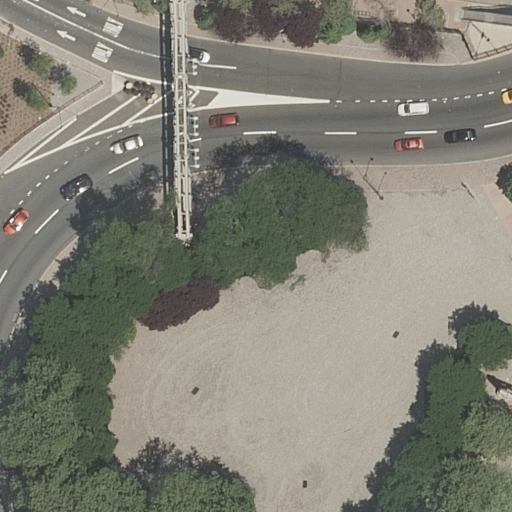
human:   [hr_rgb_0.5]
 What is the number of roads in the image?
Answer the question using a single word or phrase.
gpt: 4

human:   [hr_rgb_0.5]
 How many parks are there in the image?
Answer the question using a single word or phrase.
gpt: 1

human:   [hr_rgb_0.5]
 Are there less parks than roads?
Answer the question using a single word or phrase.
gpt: yes

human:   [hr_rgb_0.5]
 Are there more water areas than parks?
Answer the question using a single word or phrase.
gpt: no

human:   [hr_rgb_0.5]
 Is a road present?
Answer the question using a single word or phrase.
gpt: yes

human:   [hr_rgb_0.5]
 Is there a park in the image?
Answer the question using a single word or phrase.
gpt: yes

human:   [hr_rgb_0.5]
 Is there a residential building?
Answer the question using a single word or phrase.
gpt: no

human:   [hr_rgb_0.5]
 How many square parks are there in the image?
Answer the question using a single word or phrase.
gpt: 0

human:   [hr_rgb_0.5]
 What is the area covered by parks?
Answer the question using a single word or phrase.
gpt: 13m2

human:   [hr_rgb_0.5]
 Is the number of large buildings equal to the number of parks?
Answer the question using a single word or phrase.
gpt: no

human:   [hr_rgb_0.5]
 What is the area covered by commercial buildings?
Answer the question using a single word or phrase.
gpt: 0m2

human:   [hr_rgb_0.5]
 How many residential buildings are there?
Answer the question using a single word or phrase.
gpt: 0

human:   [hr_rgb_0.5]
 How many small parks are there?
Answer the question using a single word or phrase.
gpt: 1

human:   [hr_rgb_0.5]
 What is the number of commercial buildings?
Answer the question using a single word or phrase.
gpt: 0

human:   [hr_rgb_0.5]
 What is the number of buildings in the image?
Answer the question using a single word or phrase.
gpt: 0

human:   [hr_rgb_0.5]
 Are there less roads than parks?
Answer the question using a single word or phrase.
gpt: no

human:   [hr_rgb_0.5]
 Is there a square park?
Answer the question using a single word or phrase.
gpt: no

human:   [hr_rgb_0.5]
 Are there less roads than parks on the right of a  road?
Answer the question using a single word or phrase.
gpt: no

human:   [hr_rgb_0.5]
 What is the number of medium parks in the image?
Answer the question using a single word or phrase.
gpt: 0

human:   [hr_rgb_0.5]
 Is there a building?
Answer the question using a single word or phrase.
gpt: no

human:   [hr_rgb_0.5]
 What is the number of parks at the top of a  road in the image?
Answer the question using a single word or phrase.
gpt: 0

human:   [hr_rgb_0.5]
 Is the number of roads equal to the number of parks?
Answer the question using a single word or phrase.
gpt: no

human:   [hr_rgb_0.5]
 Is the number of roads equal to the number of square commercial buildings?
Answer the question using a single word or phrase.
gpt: no

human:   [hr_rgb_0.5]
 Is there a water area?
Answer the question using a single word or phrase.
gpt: no

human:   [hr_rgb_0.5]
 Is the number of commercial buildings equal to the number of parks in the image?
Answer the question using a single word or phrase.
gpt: no

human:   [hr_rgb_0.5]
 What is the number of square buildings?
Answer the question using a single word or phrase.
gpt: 0

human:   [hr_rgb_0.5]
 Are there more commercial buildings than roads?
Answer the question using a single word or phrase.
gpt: no

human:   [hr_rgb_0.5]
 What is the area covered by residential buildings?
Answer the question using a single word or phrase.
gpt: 0m2

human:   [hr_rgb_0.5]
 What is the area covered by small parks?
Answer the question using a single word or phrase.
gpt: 13m2

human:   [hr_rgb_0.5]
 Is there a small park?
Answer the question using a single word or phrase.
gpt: yes

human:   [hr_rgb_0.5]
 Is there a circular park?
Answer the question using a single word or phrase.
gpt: no

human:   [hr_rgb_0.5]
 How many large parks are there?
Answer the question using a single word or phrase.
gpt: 0

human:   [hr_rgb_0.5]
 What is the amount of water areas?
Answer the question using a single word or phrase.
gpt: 0

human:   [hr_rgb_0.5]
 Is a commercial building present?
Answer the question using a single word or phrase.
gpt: no

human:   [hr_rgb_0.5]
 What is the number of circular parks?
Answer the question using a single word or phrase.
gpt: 0

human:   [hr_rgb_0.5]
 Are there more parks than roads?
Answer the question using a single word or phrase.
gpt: no

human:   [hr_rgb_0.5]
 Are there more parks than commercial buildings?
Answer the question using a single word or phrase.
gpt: yes

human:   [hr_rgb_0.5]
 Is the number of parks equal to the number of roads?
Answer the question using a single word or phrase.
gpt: no

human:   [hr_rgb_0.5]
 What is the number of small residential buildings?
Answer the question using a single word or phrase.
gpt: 0

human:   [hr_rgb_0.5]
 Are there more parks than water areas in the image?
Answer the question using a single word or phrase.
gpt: yes

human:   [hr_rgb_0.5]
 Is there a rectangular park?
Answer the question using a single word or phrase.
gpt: yes

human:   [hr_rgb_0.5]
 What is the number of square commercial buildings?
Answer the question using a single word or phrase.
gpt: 0

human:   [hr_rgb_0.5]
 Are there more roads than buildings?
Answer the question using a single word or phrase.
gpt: yes

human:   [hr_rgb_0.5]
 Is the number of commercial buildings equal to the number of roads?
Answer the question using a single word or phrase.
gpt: no

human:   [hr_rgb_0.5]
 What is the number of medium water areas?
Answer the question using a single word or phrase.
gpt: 0

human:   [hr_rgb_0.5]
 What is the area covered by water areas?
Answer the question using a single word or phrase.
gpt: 0m2

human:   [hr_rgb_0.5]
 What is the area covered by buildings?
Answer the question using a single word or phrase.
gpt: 0m2

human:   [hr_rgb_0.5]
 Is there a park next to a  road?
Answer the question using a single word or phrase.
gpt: yes

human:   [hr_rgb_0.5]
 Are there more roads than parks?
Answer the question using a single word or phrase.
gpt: yes

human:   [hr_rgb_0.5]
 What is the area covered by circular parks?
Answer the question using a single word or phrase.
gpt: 0m2

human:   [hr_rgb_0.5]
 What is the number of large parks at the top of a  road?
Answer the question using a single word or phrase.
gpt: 0

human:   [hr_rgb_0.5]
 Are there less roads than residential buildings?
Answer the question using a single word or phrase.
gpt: no

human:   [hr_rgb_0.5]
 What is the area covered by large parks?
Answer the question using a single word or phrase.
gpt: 0m2

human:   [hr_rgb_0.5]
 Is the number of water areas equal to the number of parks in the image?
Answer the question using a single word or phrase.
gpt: no

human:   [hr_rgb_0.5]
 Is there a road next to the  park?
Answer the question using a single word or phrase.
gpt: yes

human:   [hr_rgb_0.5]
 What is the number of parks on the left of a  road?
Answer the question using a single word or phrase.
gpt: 1

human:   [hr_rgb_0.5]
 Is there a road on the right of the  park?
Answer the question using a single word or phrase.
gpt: yes

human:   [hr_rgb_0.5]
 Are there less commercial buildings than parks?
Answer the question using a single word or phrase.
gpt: yes

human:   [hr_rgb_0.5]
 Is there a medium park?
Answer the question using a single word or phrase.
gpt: no

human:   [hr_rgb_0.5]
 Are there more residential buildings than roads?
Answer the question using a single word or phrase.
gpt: no

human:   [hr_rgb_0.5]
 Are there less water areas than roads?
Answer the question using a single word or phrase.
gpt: yes

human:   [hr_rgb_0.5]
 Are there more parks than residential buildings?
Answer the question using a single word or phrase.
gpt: yes

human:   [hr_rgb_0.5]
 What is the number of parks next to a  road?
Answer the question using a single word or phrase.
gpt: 1

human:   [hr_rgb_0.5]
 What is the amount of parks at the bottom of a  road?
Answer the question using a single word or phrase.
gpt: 1